Question:
Hi,
i am tryng to send json object with 'NSUrlconnection' with this sample code below...
the app crashes after she hit the last line : '[[NSURLConnection alloc] initWithRequest:request delegate:self];'
any idea?
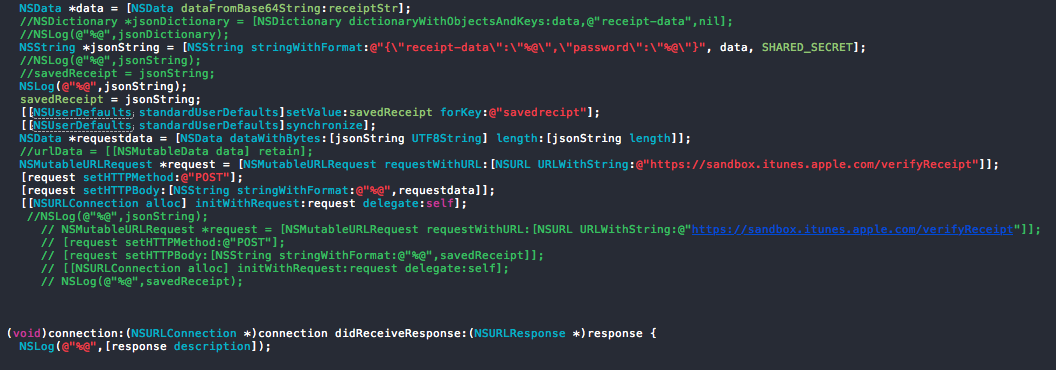
Answer: '''
- (void)setHTTPBody:(NSData *)data
'''
need NSData* to work
Try with:
'''
NSData *requestdata = [jsonString dataUsingEncoding:NSUTF8StringEncoding];
[request setHTTPBody:requestData];
'''